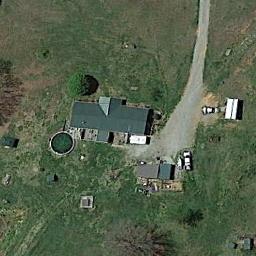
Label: sparse_residential